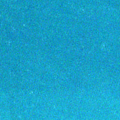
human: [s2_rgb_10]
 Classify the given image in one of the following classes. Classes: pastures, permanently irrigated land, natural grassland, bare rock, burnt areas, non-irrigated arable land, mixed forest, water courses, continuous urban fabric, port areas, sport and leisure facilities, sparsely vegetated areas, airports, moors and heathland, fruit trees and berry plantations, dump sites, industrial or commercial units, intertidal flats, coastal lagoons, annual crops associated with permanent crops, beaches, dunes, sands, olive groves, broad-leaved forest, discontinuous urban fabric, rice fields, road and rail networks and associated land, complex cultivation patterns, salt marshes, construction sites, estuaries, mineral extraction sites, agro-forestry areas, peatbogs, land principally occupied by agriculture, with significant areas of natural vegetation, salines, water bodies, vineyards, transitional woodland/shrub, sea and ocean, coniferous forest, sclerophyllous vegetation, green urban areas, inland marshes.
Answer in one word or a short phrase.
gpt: sea and ocean